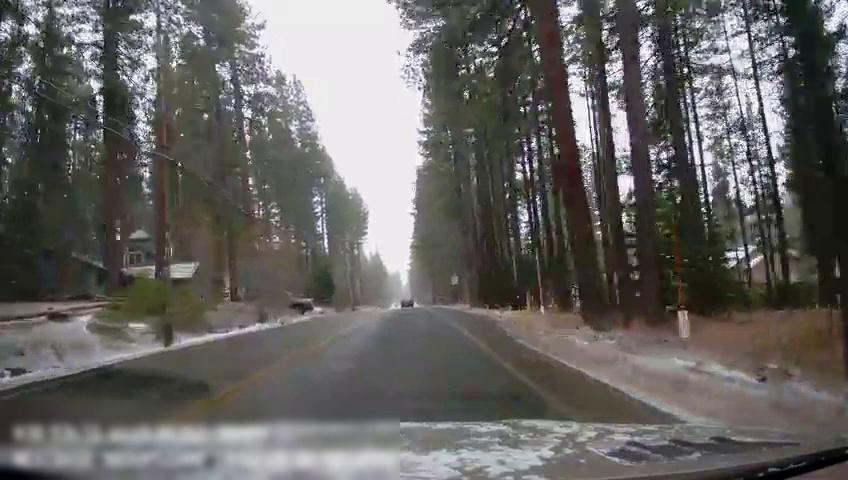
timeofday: Day
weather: Snowy
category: Drivable Space
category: Vehicles | SUV
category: Vehicles | Car
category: Lanes | Current Lane
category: Lanes | Current Lane